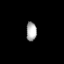
Tissue: prostate
Cell type: Endothelial cells
Senescence score: 0.7069
Nuclear area (px): 192
Mean DAPI intensity: 171.583